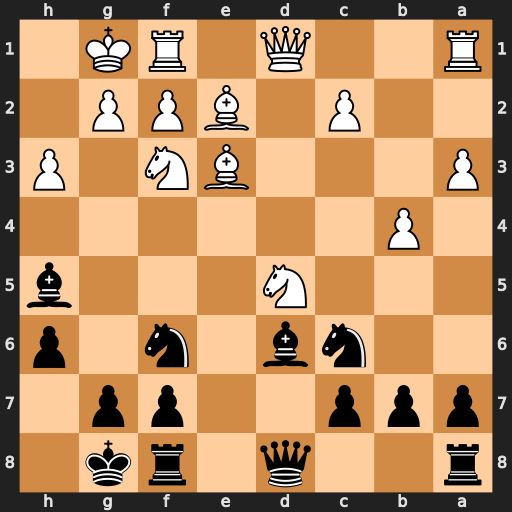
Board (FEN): r2q1rk1/ppp2pp1/2nb1n1p/3N3b/1P6/P3BN1P/2P1BPP1/R2Q1RK1
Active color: b
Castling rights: -
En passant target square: -
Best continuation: Nxd5 Qxd5 Bh2+ Nxh2 Qxd5